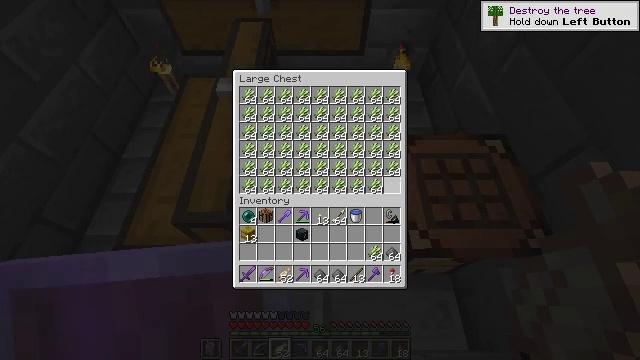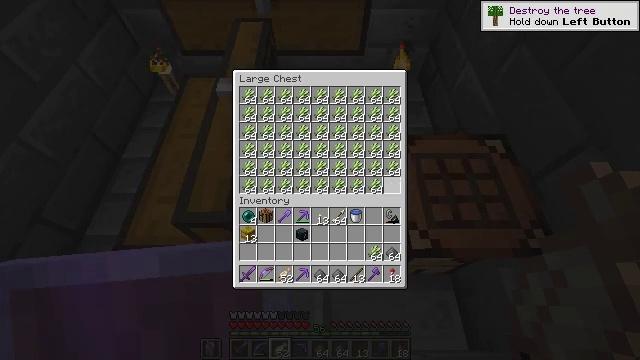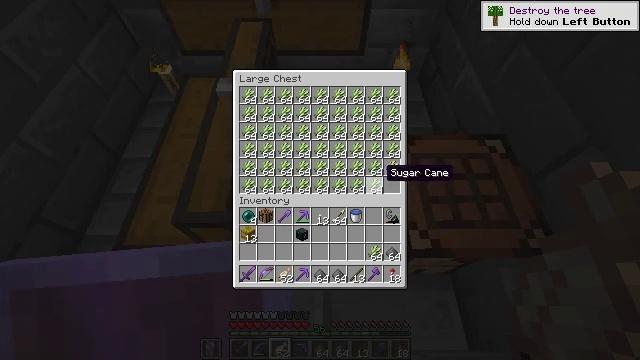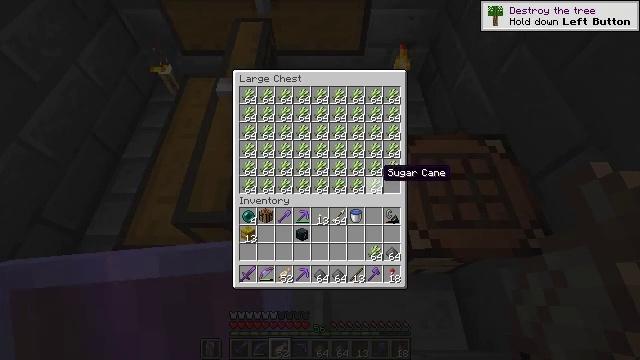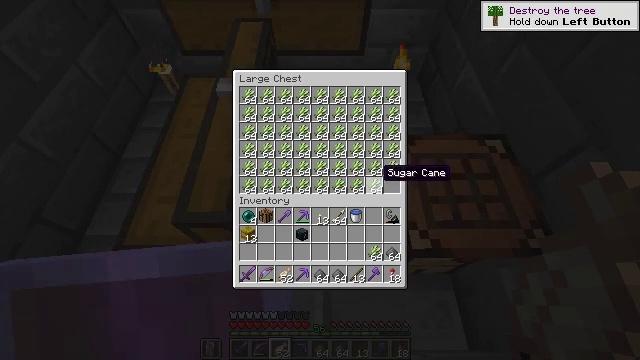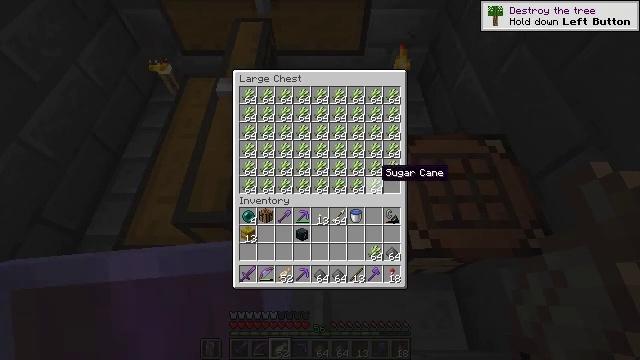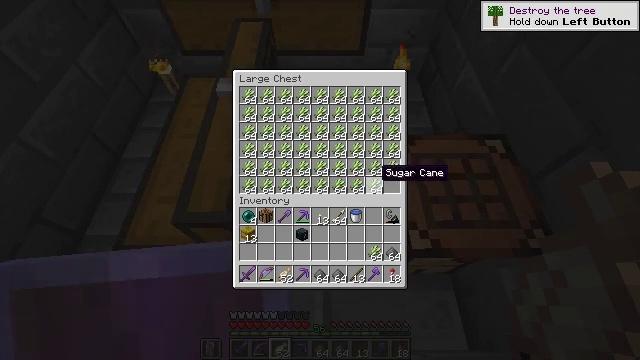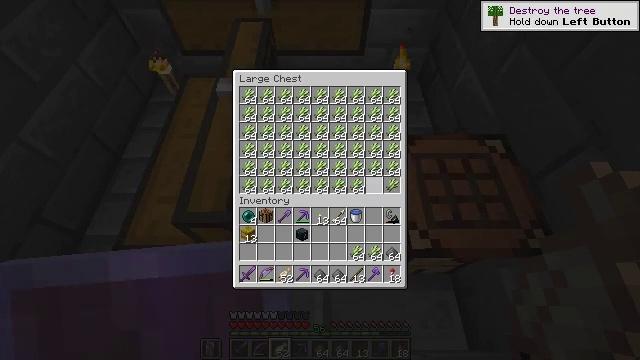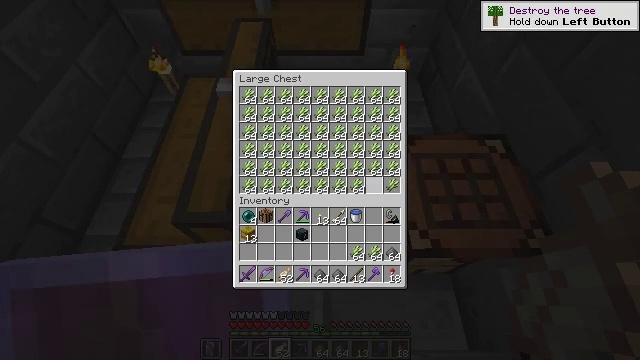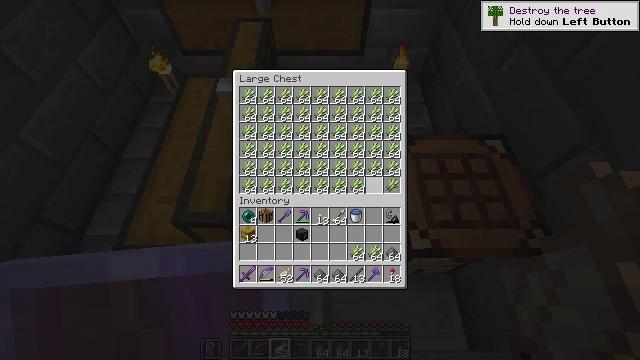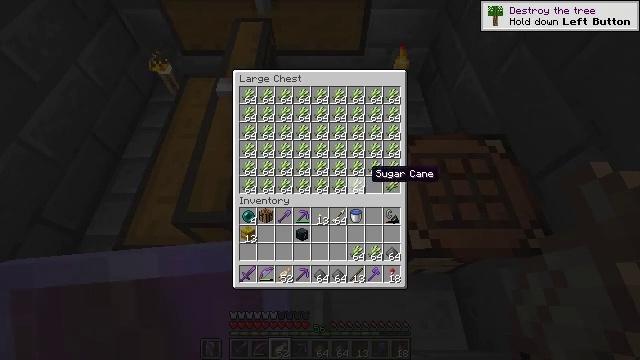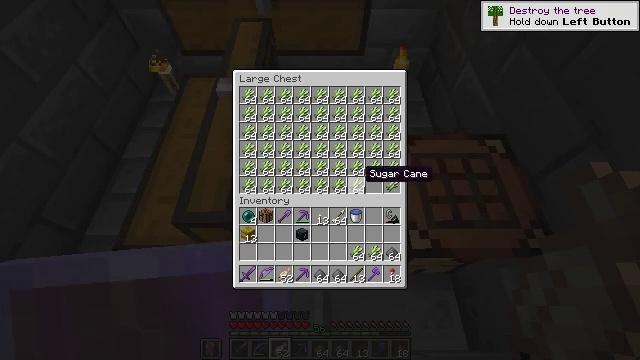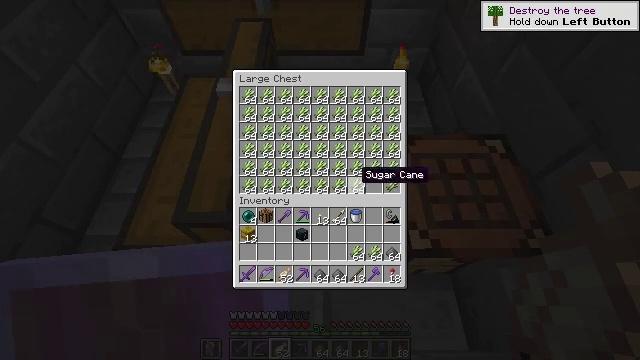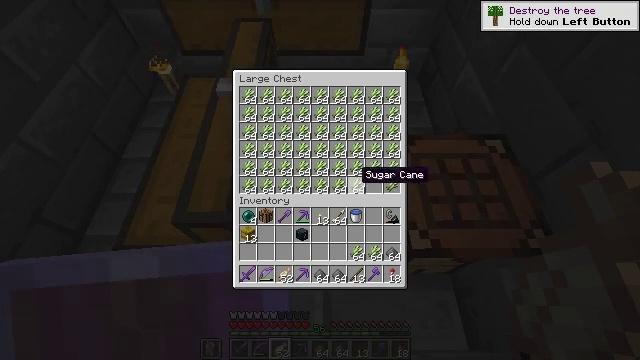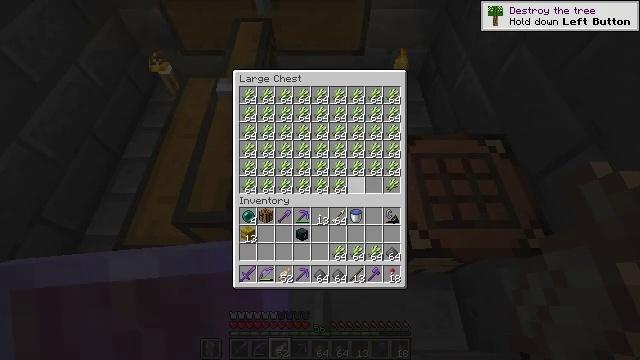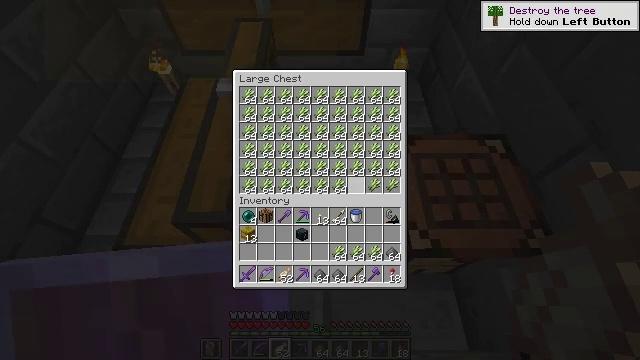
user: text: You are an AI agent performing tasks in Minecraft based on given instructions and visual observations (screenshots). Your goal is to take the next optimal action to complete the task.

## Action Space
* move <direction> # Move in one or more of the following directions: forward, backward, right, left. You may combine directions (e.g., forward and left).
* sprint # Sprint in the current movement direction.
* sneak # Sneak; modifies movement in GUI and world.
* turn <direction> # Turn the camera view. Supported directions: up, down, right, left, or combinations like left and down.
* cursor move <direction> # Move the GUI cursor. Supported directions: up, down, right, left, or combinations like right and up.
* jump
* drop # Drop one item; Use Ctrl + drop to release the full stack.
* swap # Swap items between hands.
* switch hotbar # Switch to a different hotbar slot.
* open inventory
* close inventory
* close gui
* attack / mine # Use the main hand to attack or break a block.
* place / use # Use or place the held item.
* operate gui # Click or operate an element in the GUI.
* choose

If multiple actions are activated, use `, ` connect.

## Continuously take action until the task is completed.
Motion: motion action
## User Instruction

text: Utilize the crafting table to make paper.
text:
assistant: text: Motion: sneak, attack / mine
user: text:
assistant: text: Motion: sneak, turn left
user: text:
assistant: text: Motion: sneak
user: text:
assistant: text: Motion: sneak
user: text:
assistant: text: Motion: sneak
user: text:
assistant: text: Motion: sneak
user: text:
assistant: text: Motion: sneak, attack / mine
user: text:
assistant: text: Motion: sneak, attack / mine
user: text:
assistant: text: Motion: sneak
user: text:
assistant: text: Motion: sneak, turn left
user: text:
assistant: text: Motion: sneak
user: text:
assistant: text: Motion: sneak
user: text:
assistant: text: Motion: sneak
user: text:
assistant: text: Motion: sneak, attack / mine
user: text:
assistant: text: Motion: sneak, attack / mine
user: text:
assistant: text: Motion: sneak, attack / mine
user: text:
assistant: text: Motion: sneak
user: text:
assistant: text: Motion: sneak
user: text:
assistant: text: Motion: no_op
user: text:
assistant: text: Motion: no_op
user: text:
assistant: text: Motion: no_op
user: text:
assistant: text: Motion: no_op
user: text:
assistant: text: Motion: no_op
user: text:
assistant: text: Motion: no_op
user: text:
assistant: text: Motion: no_op
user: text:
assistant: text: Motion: turn right
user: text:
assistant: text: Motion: turn right
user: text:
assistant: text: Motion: turn right and up
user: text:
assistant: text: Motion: turn right and up
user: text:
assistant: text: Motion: no_op